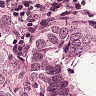
Metastatic tissue present: yes